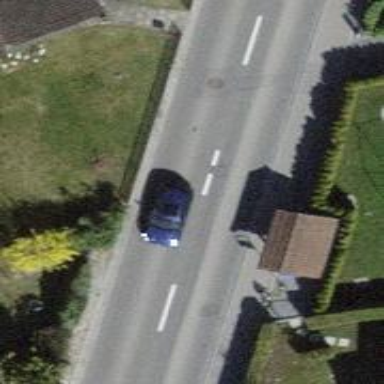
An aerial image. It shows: Bus stop with designated stop position for public transport.